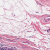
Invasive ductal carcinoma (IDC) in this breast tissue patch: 0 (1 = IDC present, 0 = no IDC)